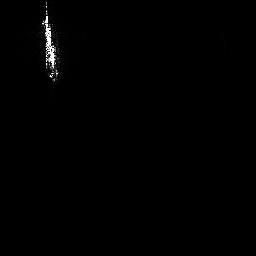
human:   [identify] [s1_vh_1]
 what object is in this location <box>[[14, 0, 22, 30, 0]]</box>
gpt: <ref>1 medium ship at the top left</ref>